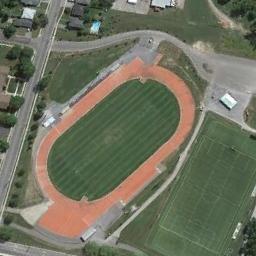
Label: ground_track_field